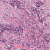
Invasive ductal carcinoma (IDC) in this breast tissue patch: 1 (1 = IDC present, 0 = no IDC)